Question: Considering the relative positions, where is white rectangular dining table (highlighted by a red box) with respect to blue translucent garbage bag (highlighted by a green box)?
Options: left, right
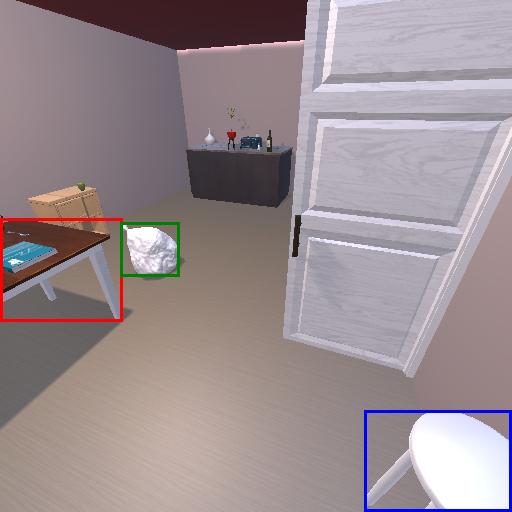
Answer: left